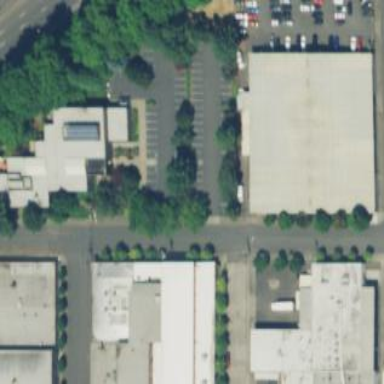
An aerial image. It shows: Parking area with surface.